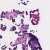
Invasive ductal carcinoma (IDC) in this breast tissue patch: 0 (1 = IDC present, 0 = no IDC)